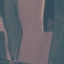
Label: AnnualCrop